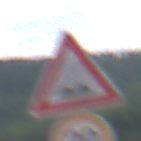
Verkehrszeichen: UnebeneFahrbahn
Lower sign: Geschwindigkeit20
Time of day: Midday
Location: Outdoor (RoadRail)
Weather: PartlyCloudy
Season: NotSpecified
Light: Natural